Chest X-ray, PA view. Patient: 34 years old, sex M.
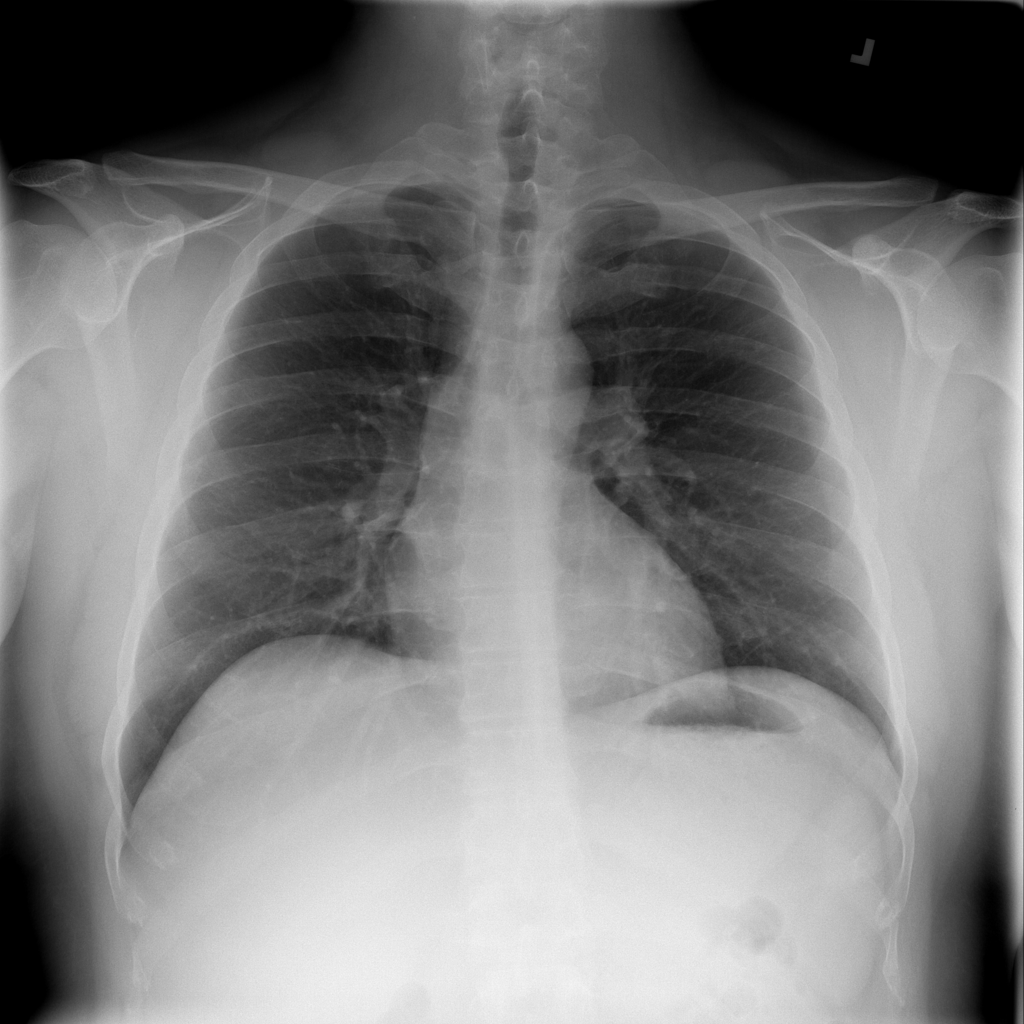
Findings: No Finding